Field crop: maize
Growth stage: 2
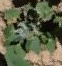
Species: chenopodium